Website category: jobs
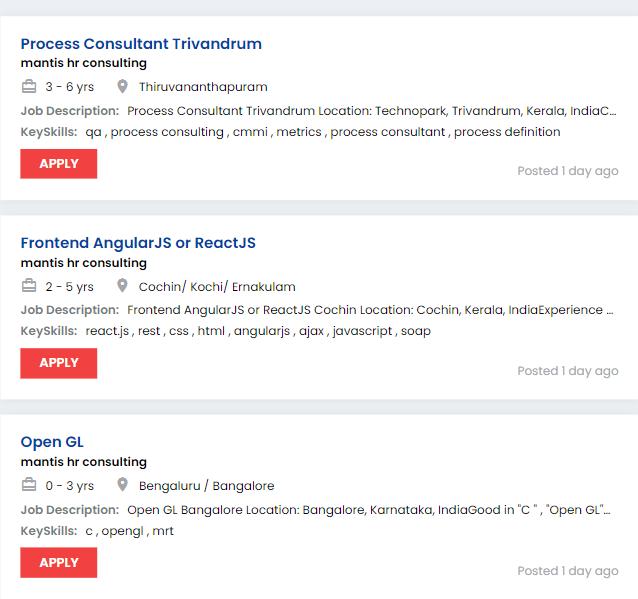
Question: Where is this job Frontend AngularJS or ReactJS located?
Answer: Cochin/ Kochi/ Ernakulam

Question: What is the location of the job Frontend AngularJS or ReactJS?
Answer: Cochin/ Kochi/ Ernakulam

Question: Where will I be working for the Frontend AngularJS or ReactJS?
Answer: Cochin/ Kochi/ Ernakulam

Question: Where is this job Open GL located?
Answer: Bengaluru / Bangalore

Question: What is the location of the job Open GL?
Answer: Bengaluru / Bangalore

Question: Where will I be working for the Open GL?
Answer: Bengaluru / Bangalore

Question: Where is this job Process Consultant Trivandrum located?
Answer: Thiruvananthapuram

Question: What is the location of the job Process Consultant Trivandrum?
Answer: Thiruvananthapuram

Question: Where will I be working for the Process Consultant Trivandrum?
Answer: Thiruvananthapuram

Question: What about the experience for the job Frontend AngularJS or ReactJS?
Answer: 2 - 5 yrs

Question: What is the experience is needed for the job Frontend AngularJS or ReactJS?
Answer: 2 - 5 yrs

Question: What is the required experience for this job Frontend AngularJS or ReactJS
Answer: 2 - 5 yrs

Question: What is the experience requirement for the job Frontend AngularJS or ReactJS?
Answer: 2 - 5 yrs

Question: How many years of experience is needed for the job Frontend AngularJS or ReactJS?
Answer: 2 - 5 yrs

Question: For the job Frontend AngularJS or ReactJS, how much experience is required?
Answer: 2 - 5 yrs

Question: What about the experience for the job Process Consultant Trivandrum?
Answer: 3 - 6 yrs

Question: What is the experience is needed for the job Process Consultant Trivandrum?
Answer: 3 - 6 yrs

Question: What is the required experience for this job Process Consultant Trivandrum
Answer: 3 - 6 yrs

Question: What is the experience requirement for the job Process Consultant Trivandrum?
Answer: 3 - 6 yrs

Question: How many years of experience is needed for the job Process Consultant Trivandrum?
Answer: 3 - 6 yrs

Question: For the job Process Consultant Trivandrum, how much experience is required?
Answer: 3 - 6 yrs

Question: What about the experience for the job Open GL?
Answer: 0 - 3 yrs

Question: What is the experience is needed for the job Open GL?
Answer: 0 - 3 yrs

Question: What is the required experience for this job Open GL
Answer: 0 - 3 yrs

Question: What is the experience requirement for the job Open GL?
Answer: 0 - 3 yrs

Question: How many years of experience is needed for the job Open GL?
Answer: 0 - 3 yrs

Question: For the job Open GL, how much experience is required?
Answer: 0 - 3 yrs

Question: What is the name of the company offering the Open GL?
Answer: mantis hr consulting

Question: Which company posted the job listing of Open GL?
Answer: mantis hr consulting

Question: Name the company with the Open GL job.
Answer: mantis hr consulting

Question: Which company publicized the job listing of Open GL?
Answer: mantis hr consulting

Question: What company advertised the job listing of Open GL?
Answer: mantis hr consulting

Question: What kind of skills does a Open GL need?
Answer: c , opengl , mrt

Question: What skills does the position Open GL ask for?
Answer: c , opengl , mrt

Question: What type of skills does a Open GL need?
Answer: c , opengl , mrt

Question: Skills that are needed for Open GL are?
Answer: c , opengl , mrt

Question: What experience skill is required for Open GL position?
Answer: c , opengl , mrt

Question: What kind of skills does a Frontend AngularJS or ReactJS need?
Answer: react.js , rest , css , html , angularjs , ajax , javascript , soap

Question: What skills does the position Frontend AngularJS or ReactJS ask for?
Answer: react.js , rest , css , html , angularjs , ajax , javascript , soap

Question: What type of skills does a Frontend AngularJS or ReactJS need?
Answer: react.js , rest , css , html , angularjs , ajax , javascript , soap

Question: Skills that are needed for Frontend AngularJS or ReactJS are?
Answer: react.js , rest , css , html , angularjs , ajax , javascript , soap

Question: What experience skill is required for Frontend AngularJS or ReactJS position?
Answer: react.js , rest , css , html , angularjs , ajax , javascript , soap

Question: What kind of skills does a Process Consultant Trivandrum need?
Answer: qa , process consulting , cmmi , metrics , process consultant , process definition

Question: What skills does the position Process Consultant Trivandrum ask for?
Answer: qa , process consulting , cmmi , metrics , process consultant , process definition

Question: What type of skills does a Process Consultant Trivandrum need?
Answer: qa , process consulting , cmmi , metrics , process consultant , process definition

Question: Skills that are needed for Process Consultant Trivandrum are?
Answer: qa , process consulting , cmmi , metrics , process consultant , process definition

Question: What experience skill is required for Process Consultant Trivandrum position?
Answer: qa , process consulting , cmmi , metrics , process consultant , process definition